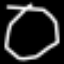
Label: octagon